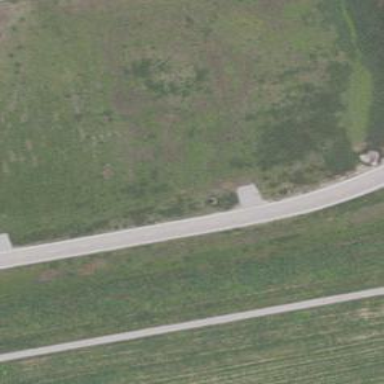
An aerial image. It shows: Unclassified road with shared cycleway.